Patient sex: F
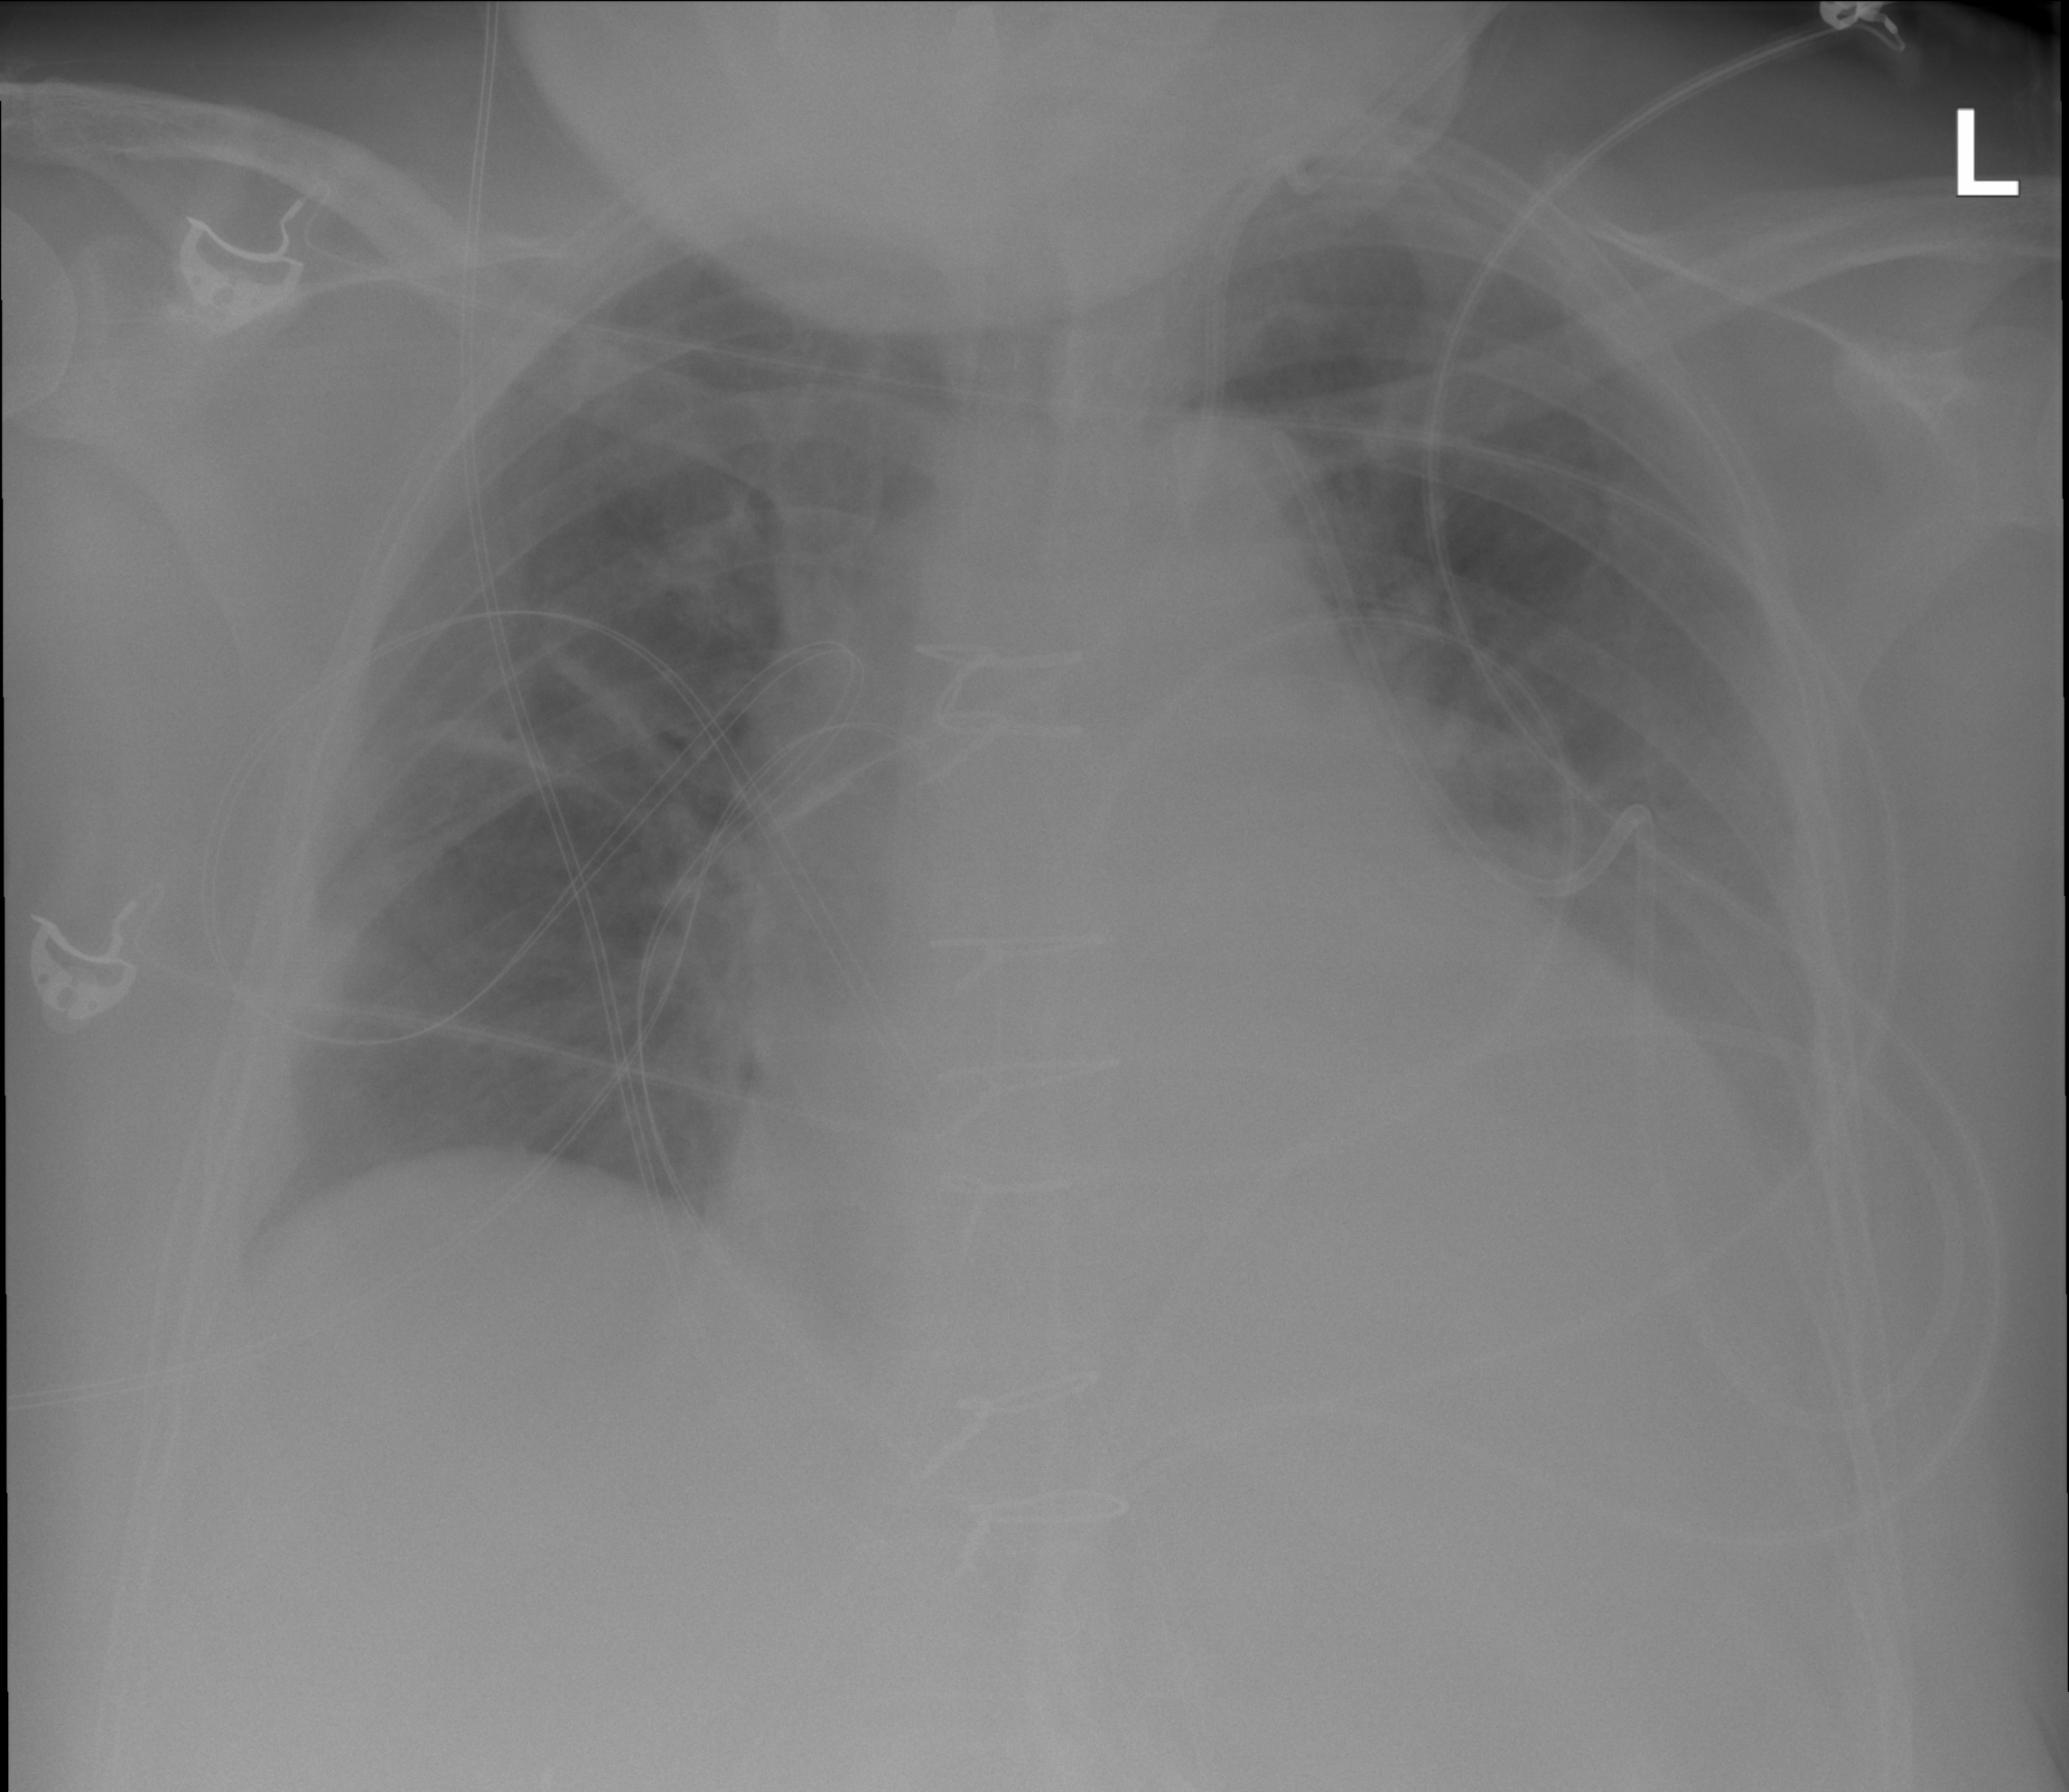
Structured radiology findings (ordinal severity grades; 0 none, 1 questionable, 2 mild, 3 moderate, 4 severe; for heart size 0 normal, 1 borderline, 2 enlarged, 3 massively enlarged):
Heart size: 2
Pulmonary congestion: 2
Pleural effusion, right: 0
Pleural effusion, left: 2
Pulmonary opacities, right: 0
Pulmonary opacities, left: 0
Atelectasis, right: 2
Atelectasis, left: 2